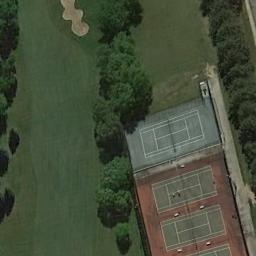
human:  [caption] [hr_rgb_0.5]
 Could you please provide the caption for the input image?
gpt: The badminton court is next to the tennis courts .

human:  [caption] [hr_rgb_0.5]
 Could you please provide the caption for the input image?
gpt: There are three tennis courts and four swimming pools .

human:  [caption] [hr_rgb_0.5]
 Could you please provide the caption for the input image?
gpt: The tennis court is on the grass next to some trees .

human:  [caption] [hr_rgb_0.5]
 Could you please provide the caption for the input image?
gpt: Neatly arranged tennis court on the lawn surrounded by trees .

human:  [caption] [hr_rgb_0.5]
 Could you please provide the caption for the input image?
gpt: The tennis courts are on a green meadow .